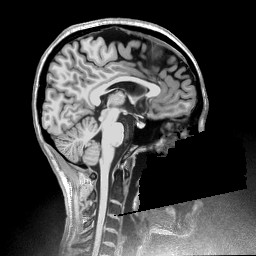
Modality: T1w
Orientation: sagittal
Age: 35
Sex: female